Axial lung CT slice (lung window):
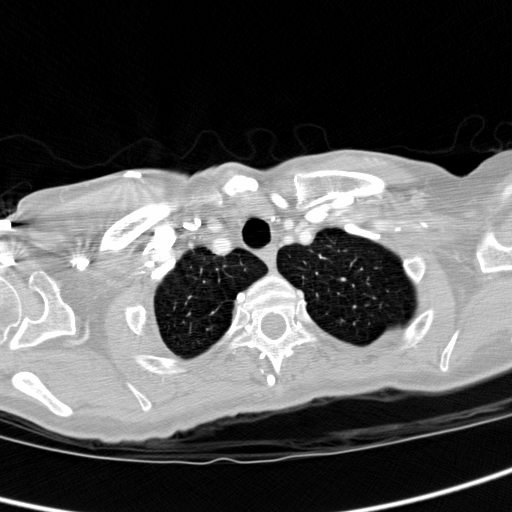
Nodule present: no